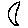
Label: moon